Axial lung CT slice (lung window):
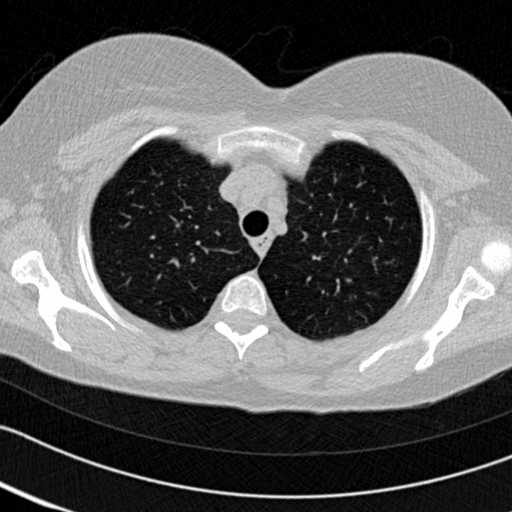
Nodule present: no